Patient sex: M
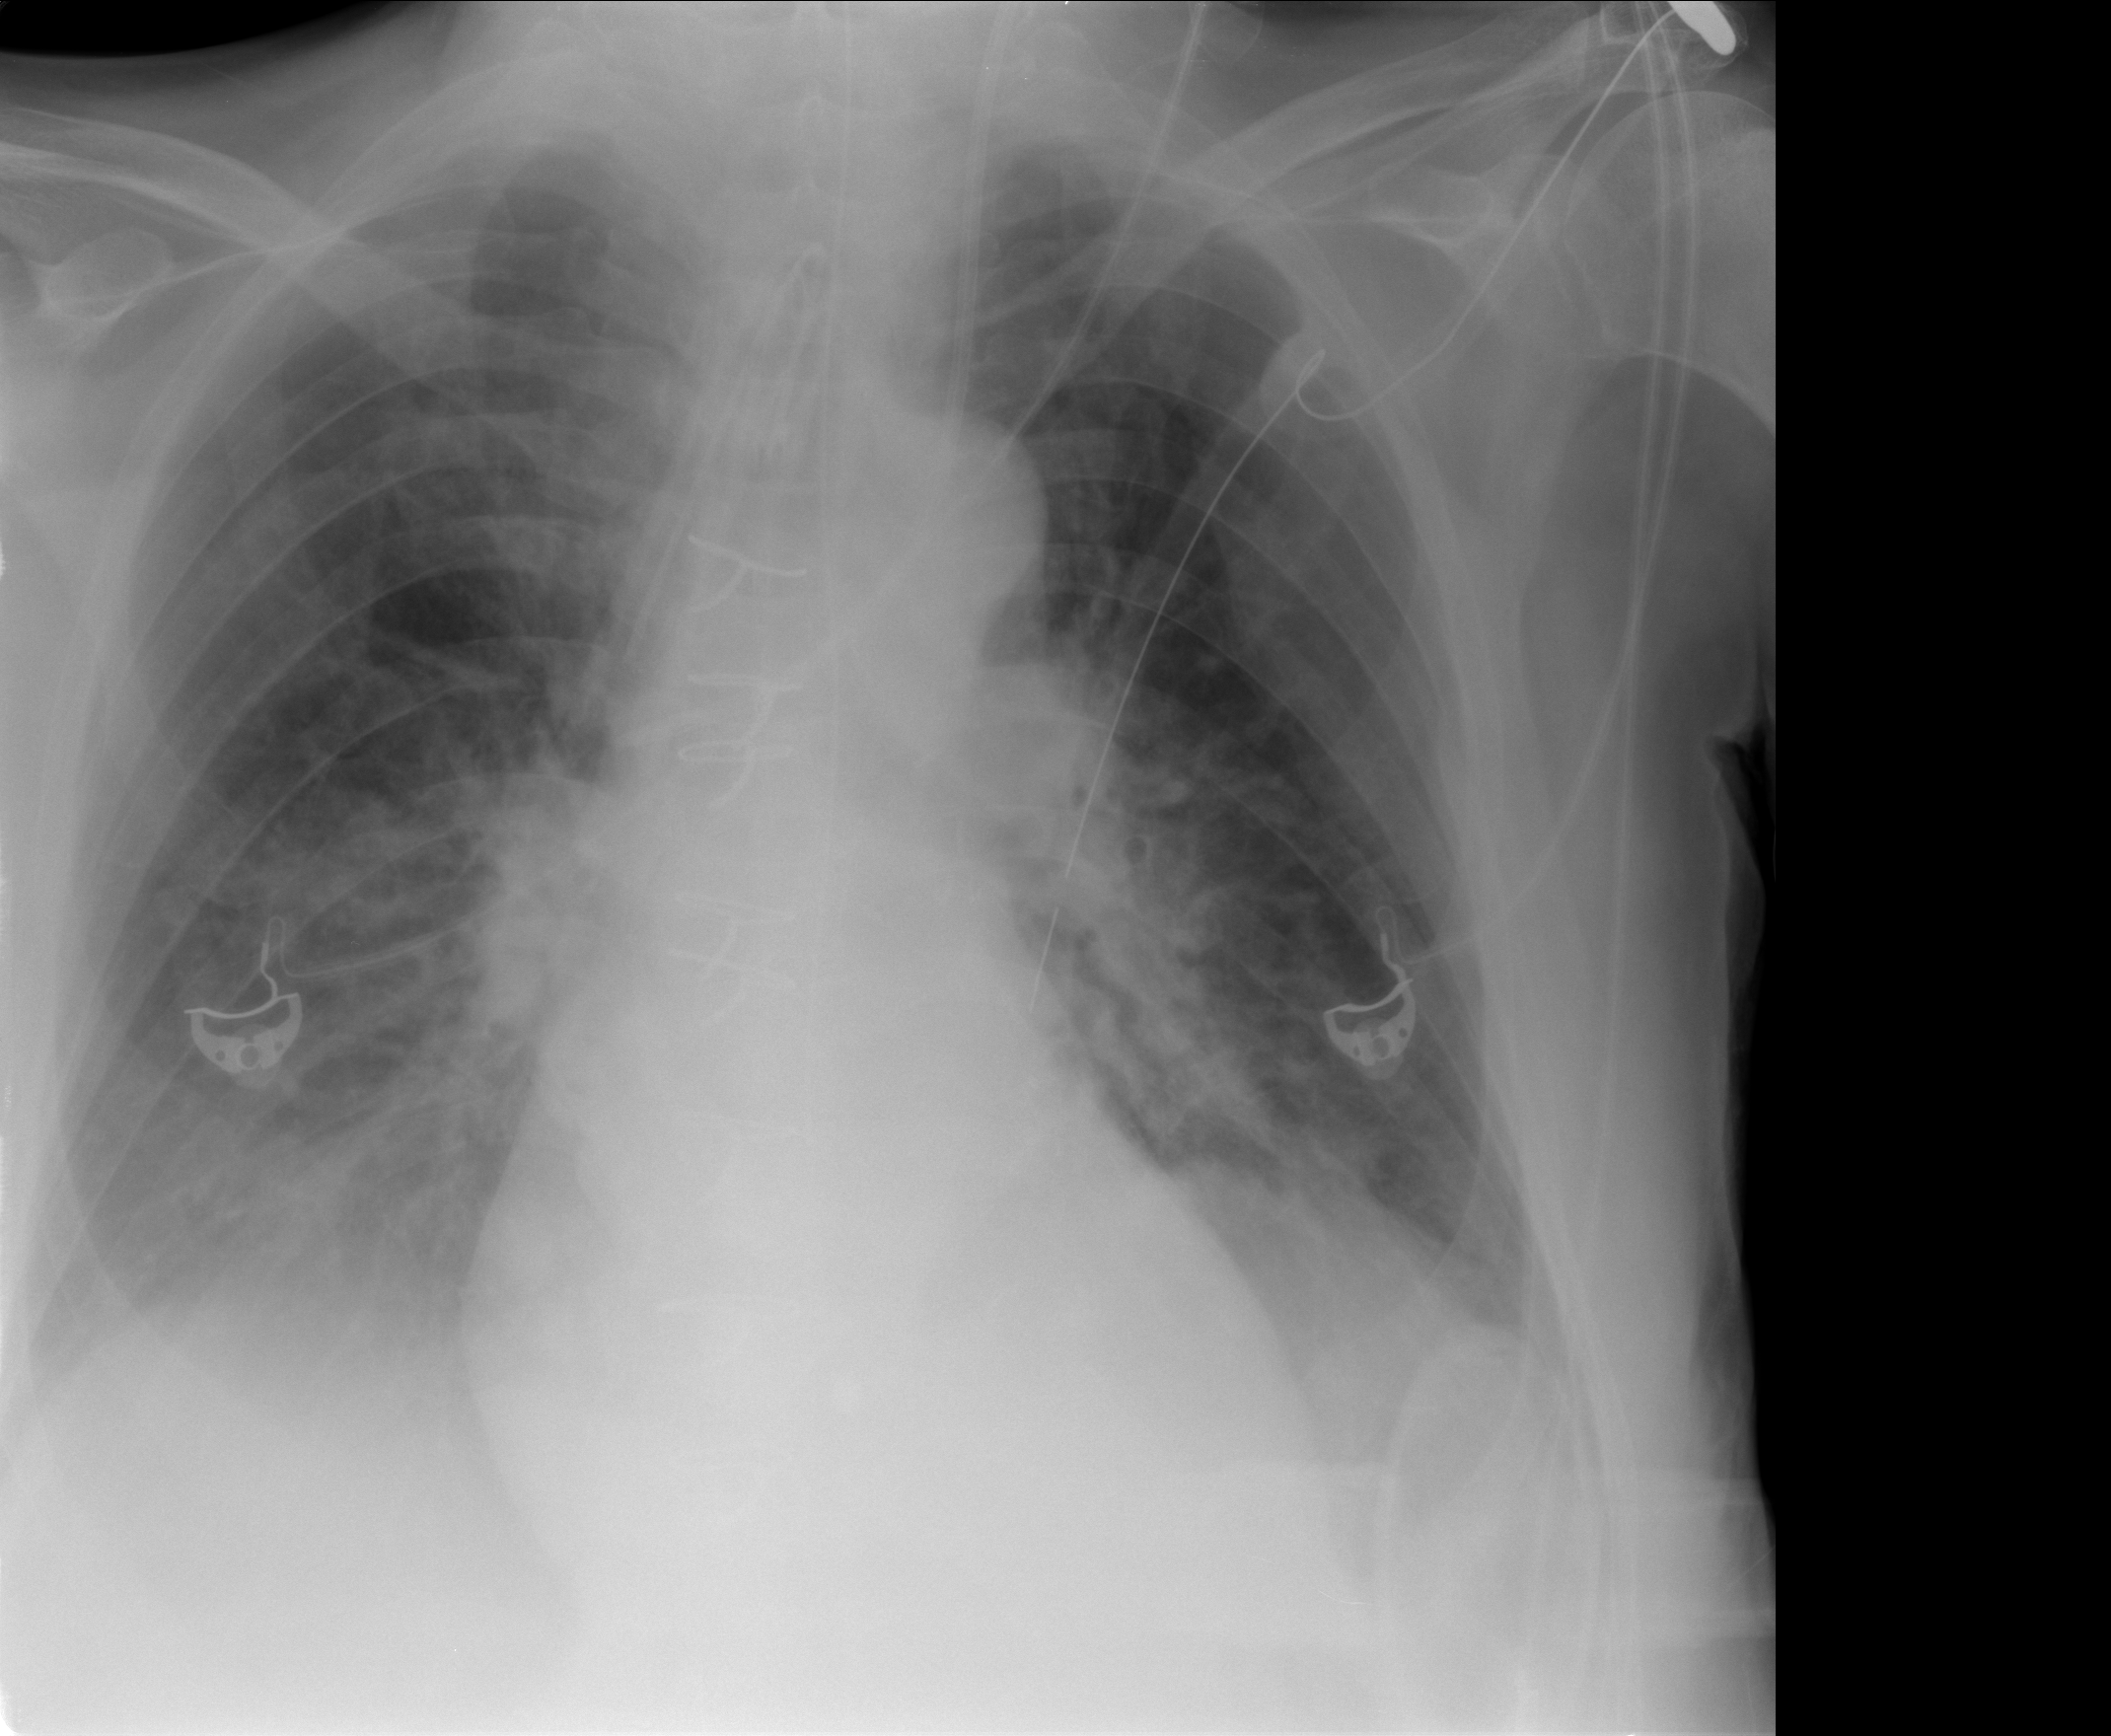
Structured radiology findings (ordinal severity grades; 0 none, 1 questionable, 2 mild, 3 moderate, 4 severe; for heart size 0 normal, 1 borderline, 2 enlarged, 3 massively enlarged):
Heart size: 0
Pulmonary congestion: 2
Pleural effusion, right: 2
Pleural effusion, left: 2
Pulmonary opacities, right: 0
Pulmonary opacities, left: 2
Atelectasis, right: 0
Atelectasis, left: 0